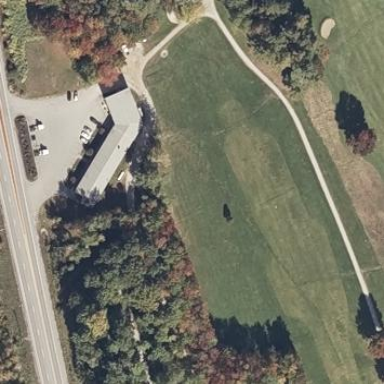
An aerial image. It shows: Grassy area designated as golf fairway.